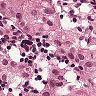
Metastatic tissue present: yes